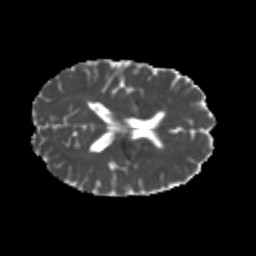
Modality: MD
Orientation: axial
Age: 22
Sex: male
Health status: healthy
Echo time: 0.074 s